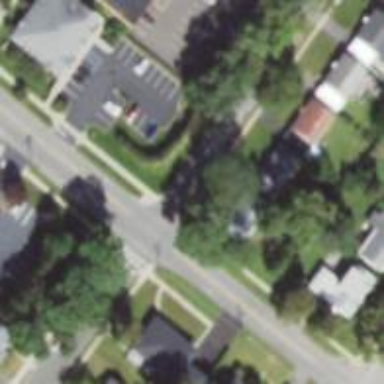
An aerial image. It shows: Road with stop sign.